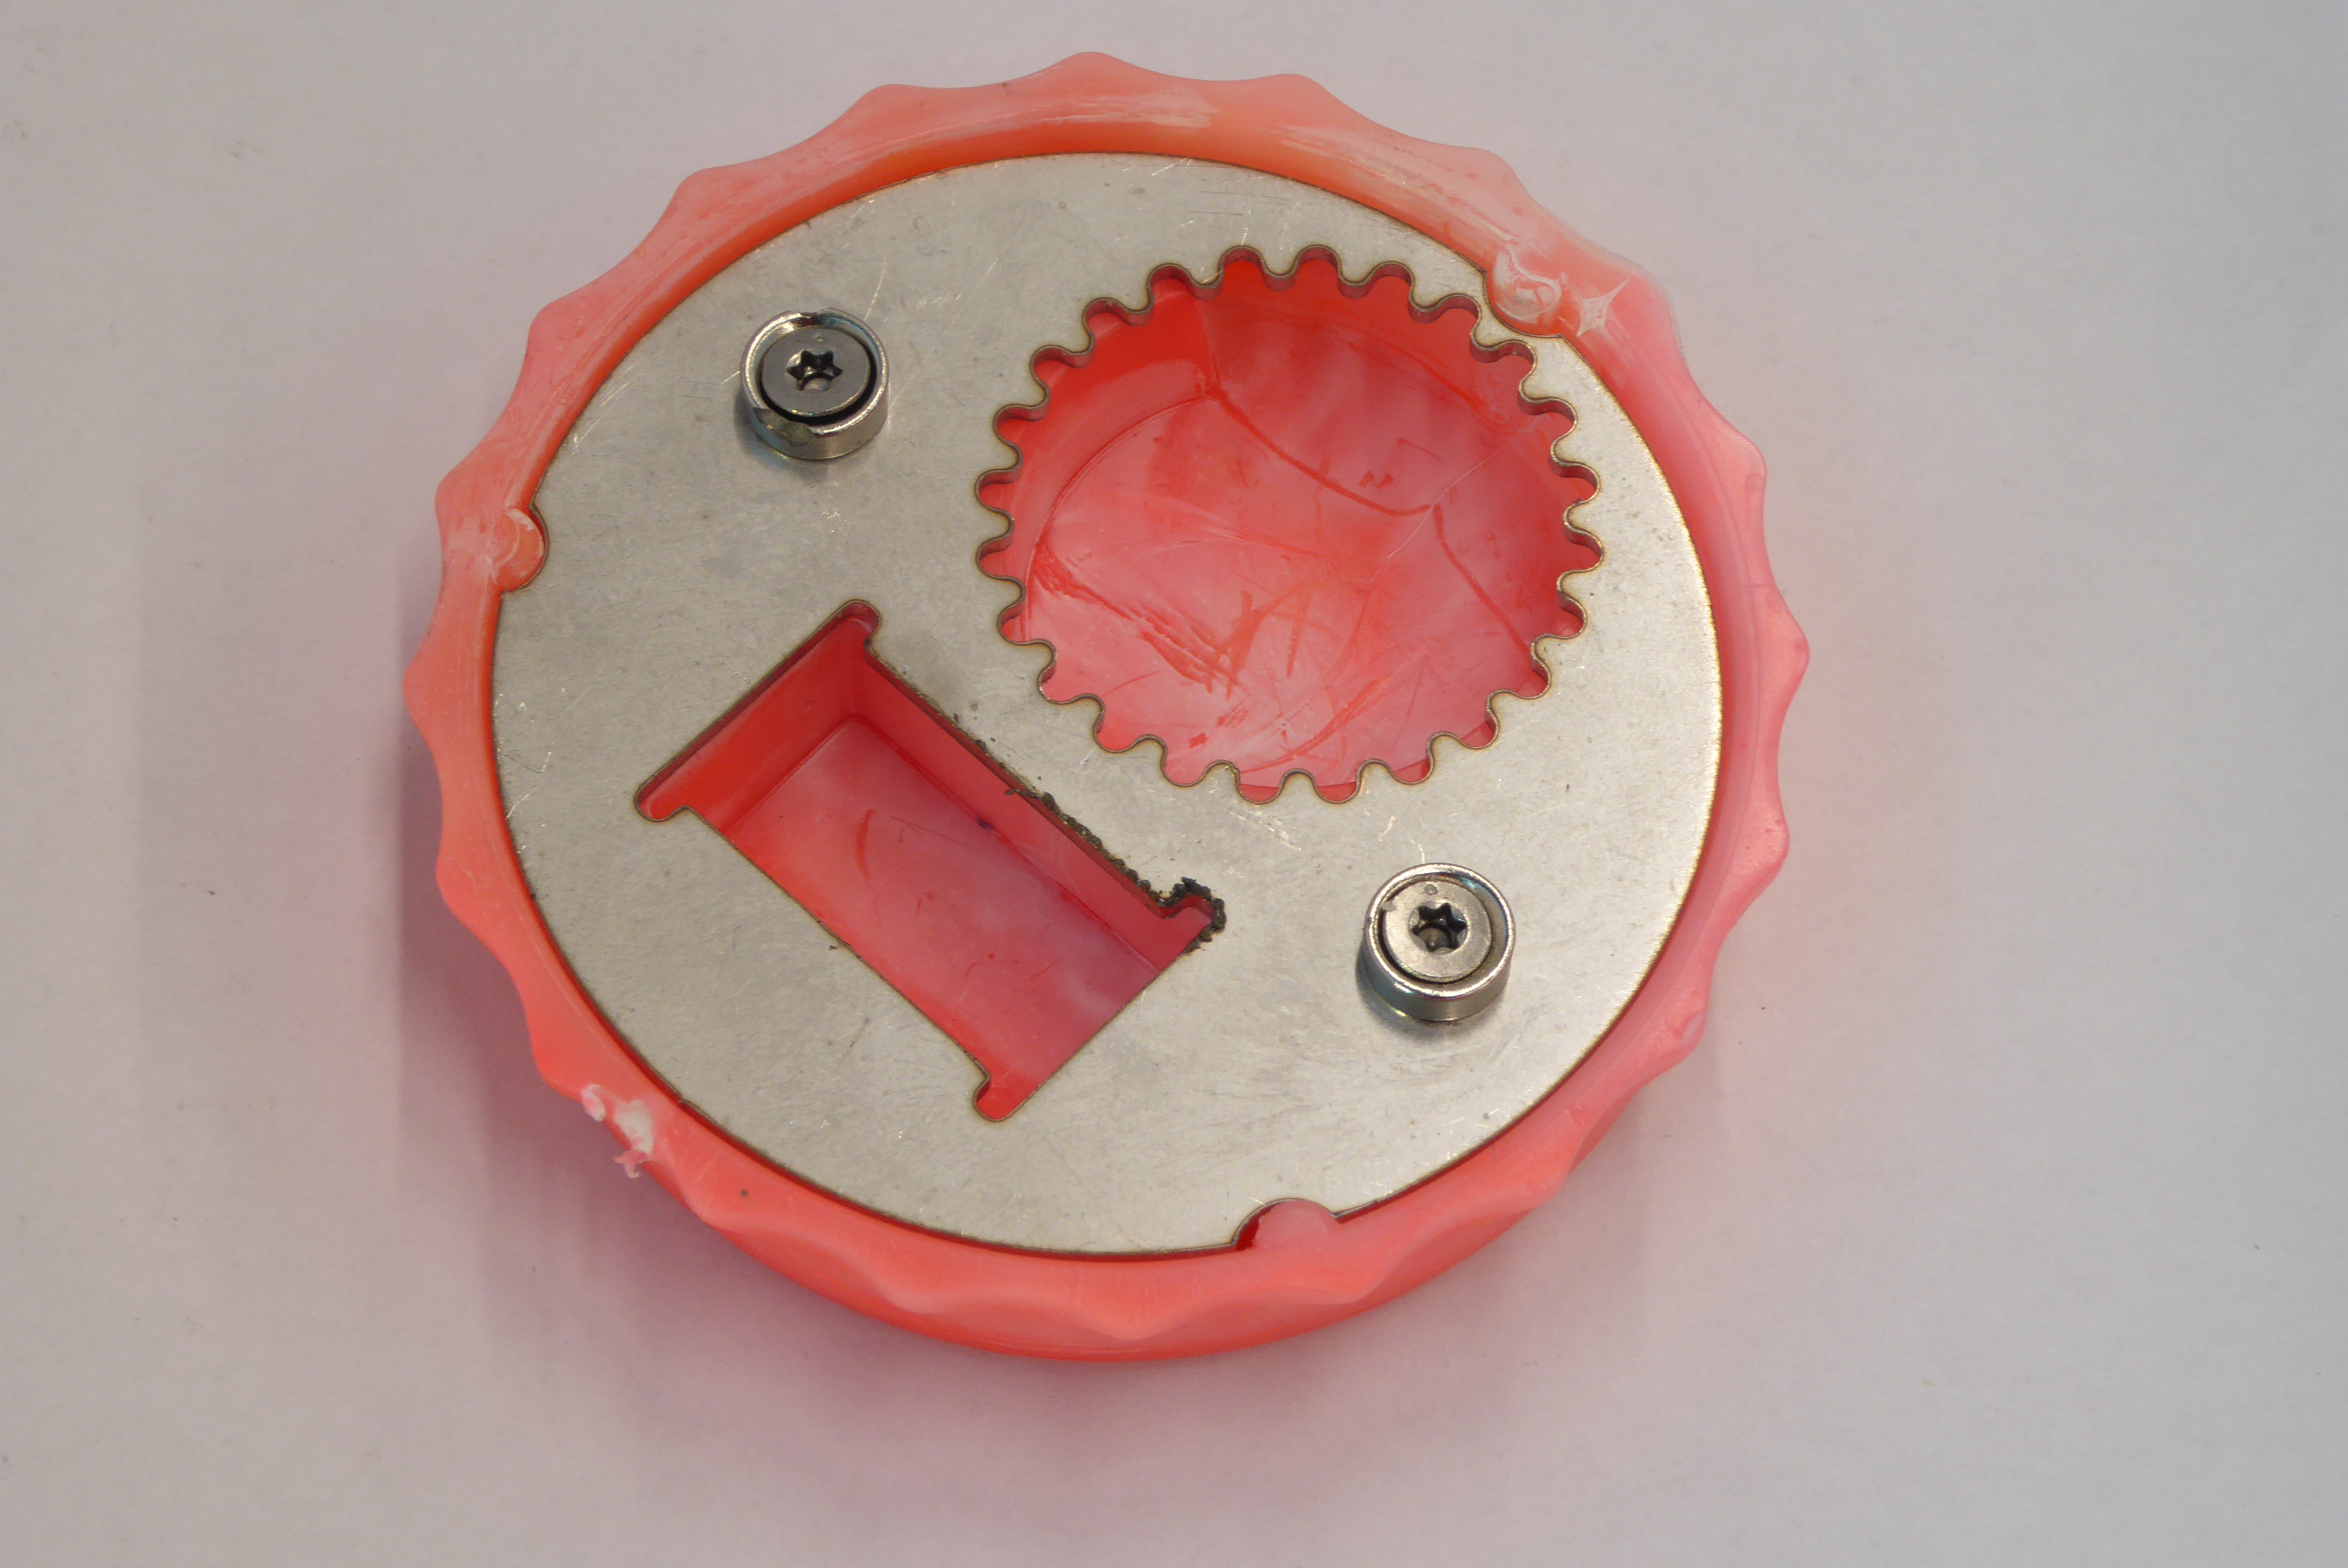
Label: Bottle Opener